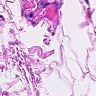
Metastatic tissue present: no